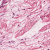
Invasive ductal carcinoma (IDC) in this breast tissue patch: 0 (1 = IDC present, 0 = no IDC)